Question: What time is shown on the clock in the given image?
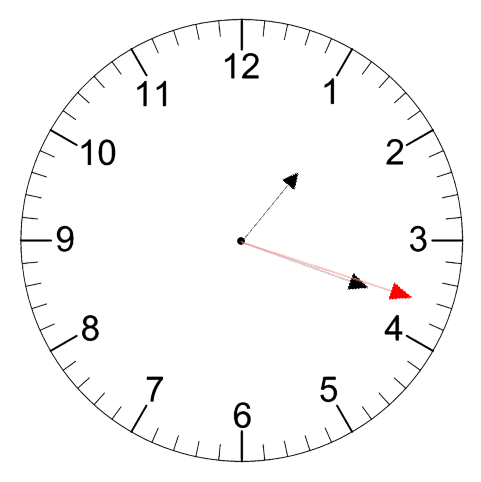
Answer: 01:18:18